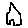
Label: house